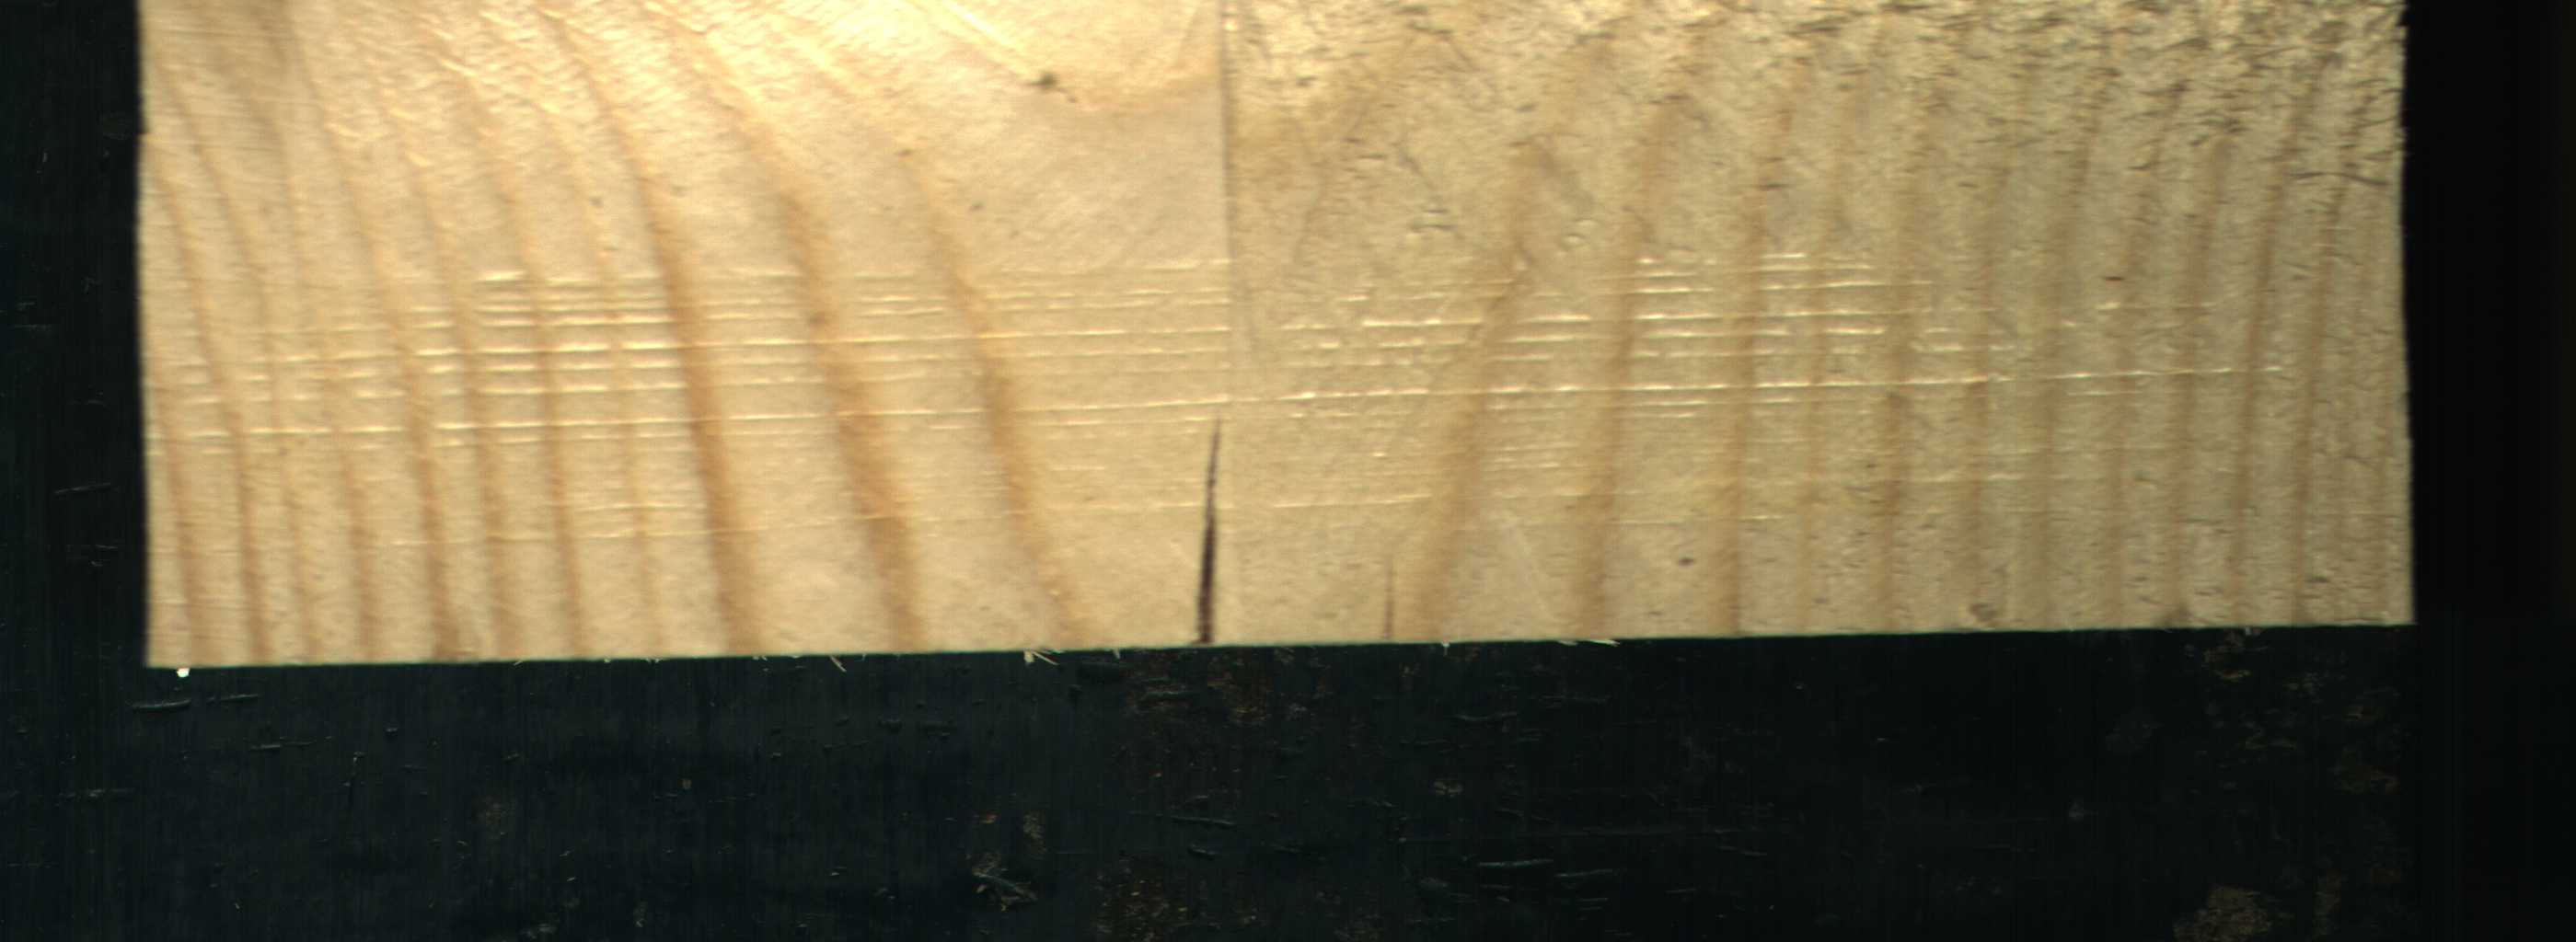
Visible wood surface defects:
Crack